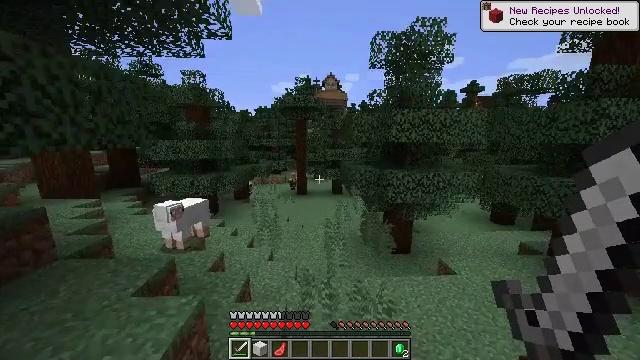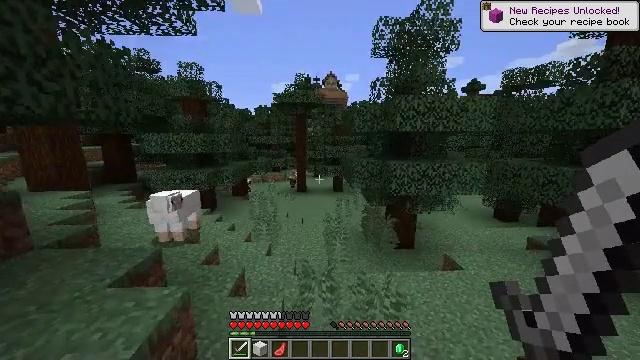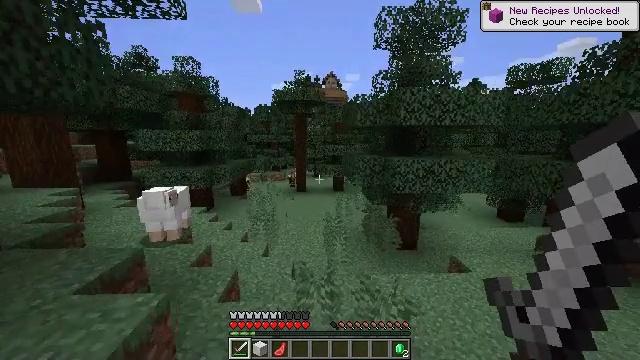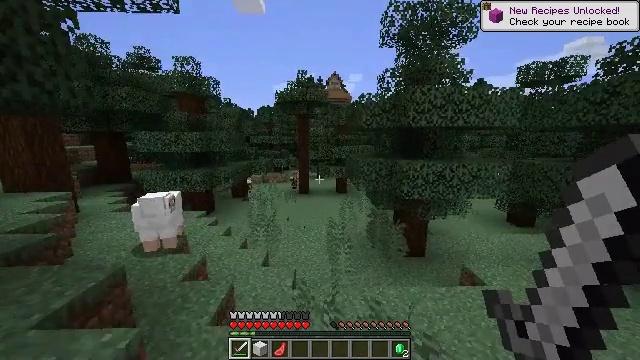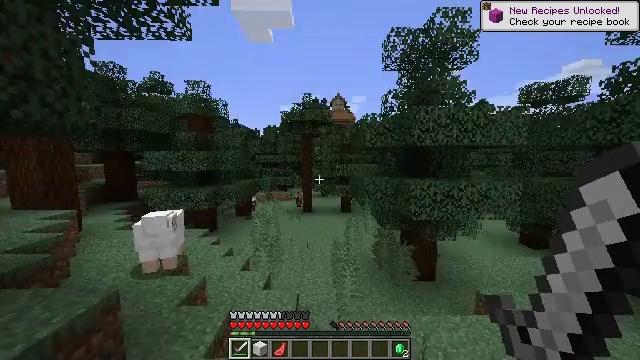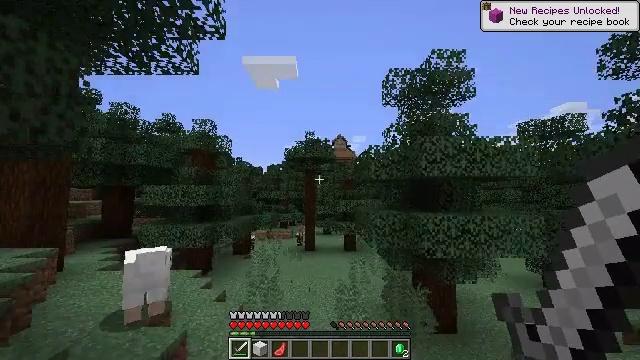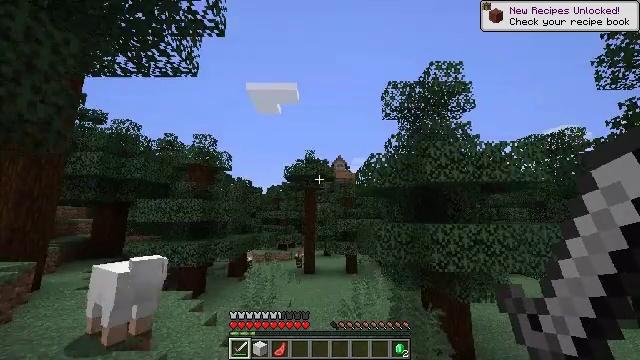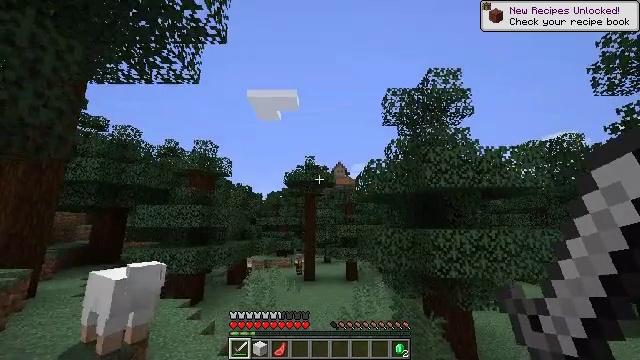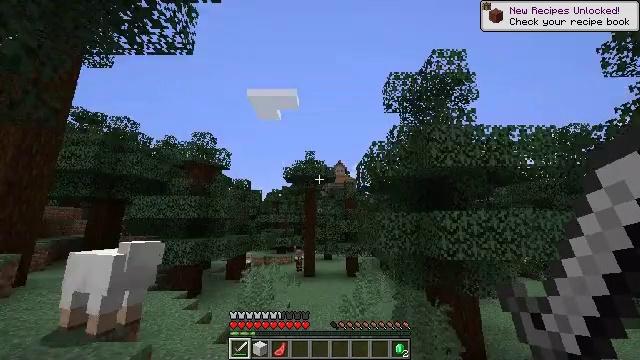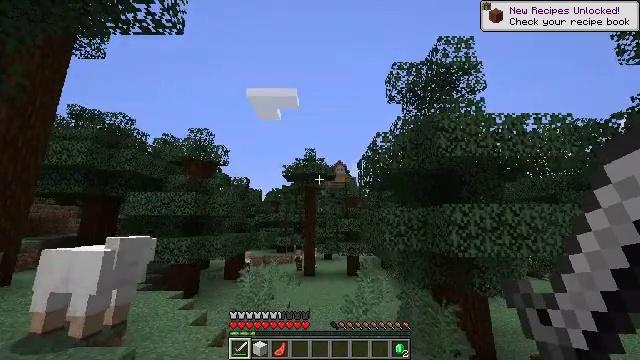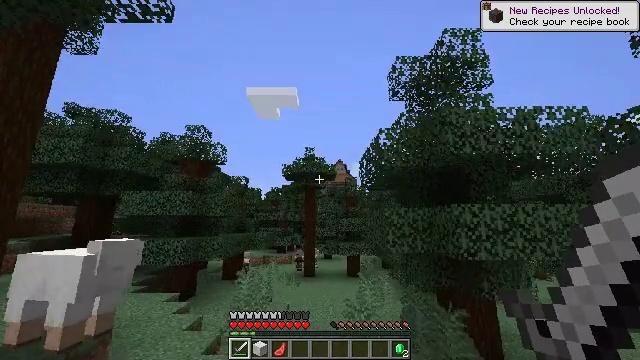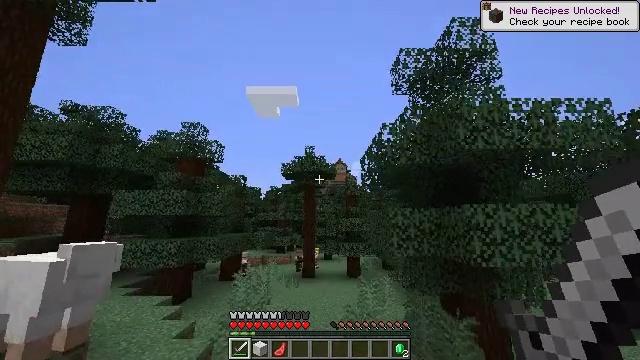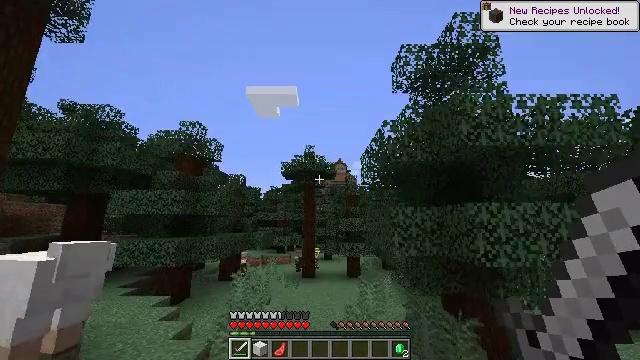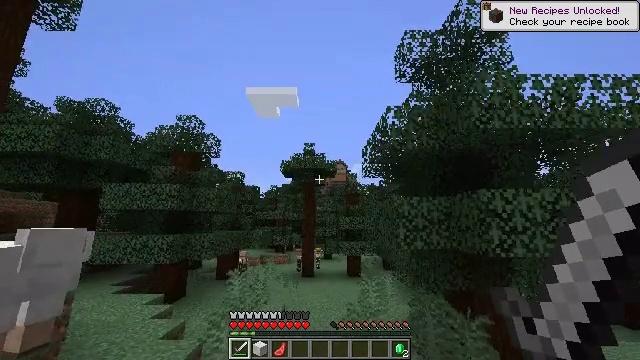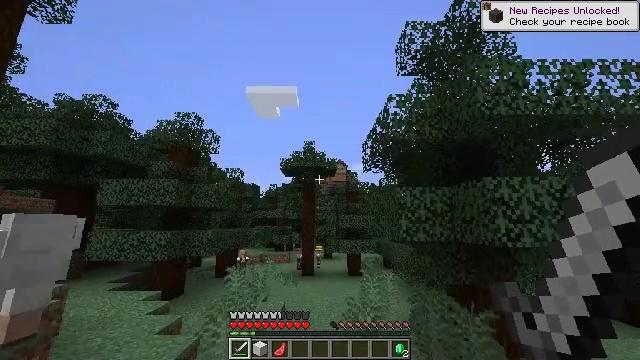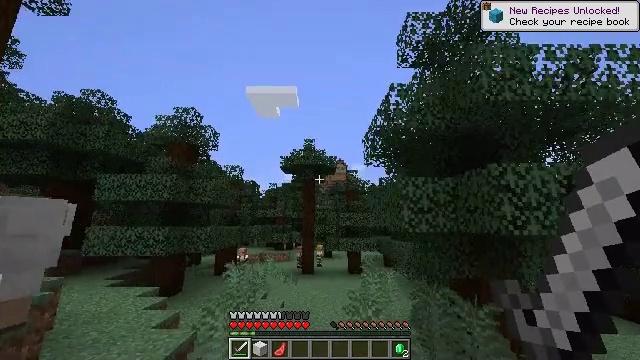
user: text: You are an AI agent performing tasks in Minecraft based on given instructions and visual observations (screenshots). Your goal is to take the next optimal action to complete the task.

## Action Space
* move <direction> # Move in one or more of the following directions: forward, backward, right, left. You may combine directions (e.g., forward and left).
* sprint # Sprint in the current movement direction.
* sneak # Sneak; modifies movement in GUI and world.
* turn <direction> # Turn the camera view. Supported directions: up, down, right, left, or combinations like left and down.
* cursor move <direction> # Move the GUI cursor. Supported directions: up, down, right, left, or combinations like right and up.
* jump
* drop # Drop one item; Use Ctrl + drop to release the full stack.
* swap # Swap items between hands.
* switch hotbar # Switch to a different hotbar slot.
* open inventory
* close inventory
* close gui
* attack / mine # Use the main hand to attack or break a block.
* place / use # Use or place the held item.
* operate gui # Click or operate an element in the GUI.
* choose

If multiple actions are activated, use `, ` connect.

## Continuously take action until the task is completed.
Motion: motion action
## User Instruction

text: Break the spruce leaves to clear the area.
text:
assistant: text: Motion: move forward, sprint
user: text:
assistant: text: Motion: move forward, sprint
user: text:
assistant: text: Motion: move forward, sprint
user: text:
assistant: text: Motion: move forward, sprint, turn left and up
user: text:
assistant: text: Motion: move forward, sprint, turn up
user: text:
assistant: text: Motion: move forward, sprint, turn up
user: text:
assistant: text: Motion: move forward, sprint, turn up
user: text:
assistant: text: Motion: move forward, sprint
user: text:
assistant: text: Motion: move forward, sprint
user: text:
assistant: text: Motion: move forward, sprint
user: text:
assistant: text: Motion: move forward, sprint
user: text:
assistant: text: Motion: move forward, sprint
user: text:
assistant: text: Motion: move forward, sprint
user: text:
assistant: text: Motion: move forward, sprint
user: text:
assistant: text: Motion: move forward, sprint
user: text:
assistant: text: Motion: move forward, sprint
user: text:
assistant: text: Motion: move forward, sprint
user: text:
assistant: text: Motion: move forward, sprint
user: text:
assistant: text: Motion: move forward, sprint
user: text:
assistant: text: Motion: move forward, sprint
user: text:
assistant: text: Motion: move forward, sprint
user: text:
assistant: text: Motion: move forward, sprint
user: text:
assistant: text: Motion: move forward, sprint
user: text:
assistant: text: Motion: move forward, sprint
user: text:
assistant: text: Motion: move forward, sprint
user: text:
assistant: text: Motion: move forward, sprint
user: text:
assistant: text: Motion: move forward, sprint
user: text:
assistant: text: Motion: move forward, sprint
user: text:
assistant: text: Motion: move forward, sprint
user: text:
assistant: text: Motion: move forward, sprint